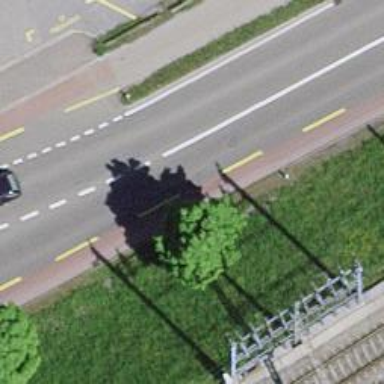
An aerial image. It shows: Asphalt road with primary highway designation. There is dedicated cycle lane on the left.